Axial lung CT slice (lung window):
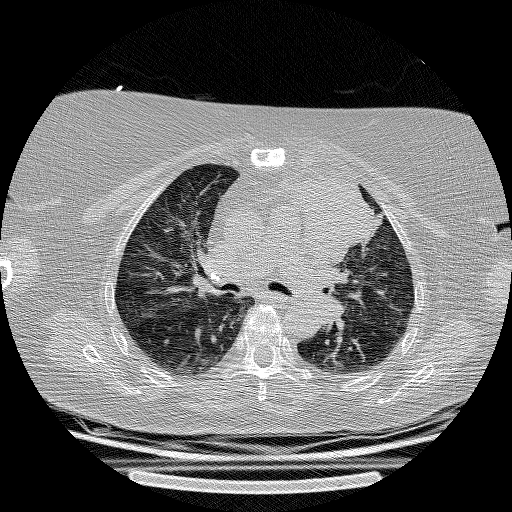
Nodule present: no